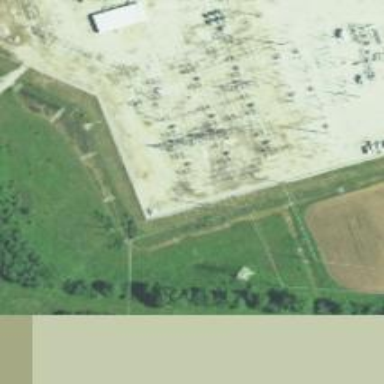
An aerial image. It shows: Switch used for power control.